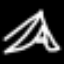
Label: The Eiffel Tower